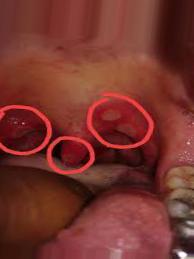
Condition: Mouth Ulcer